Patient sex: M
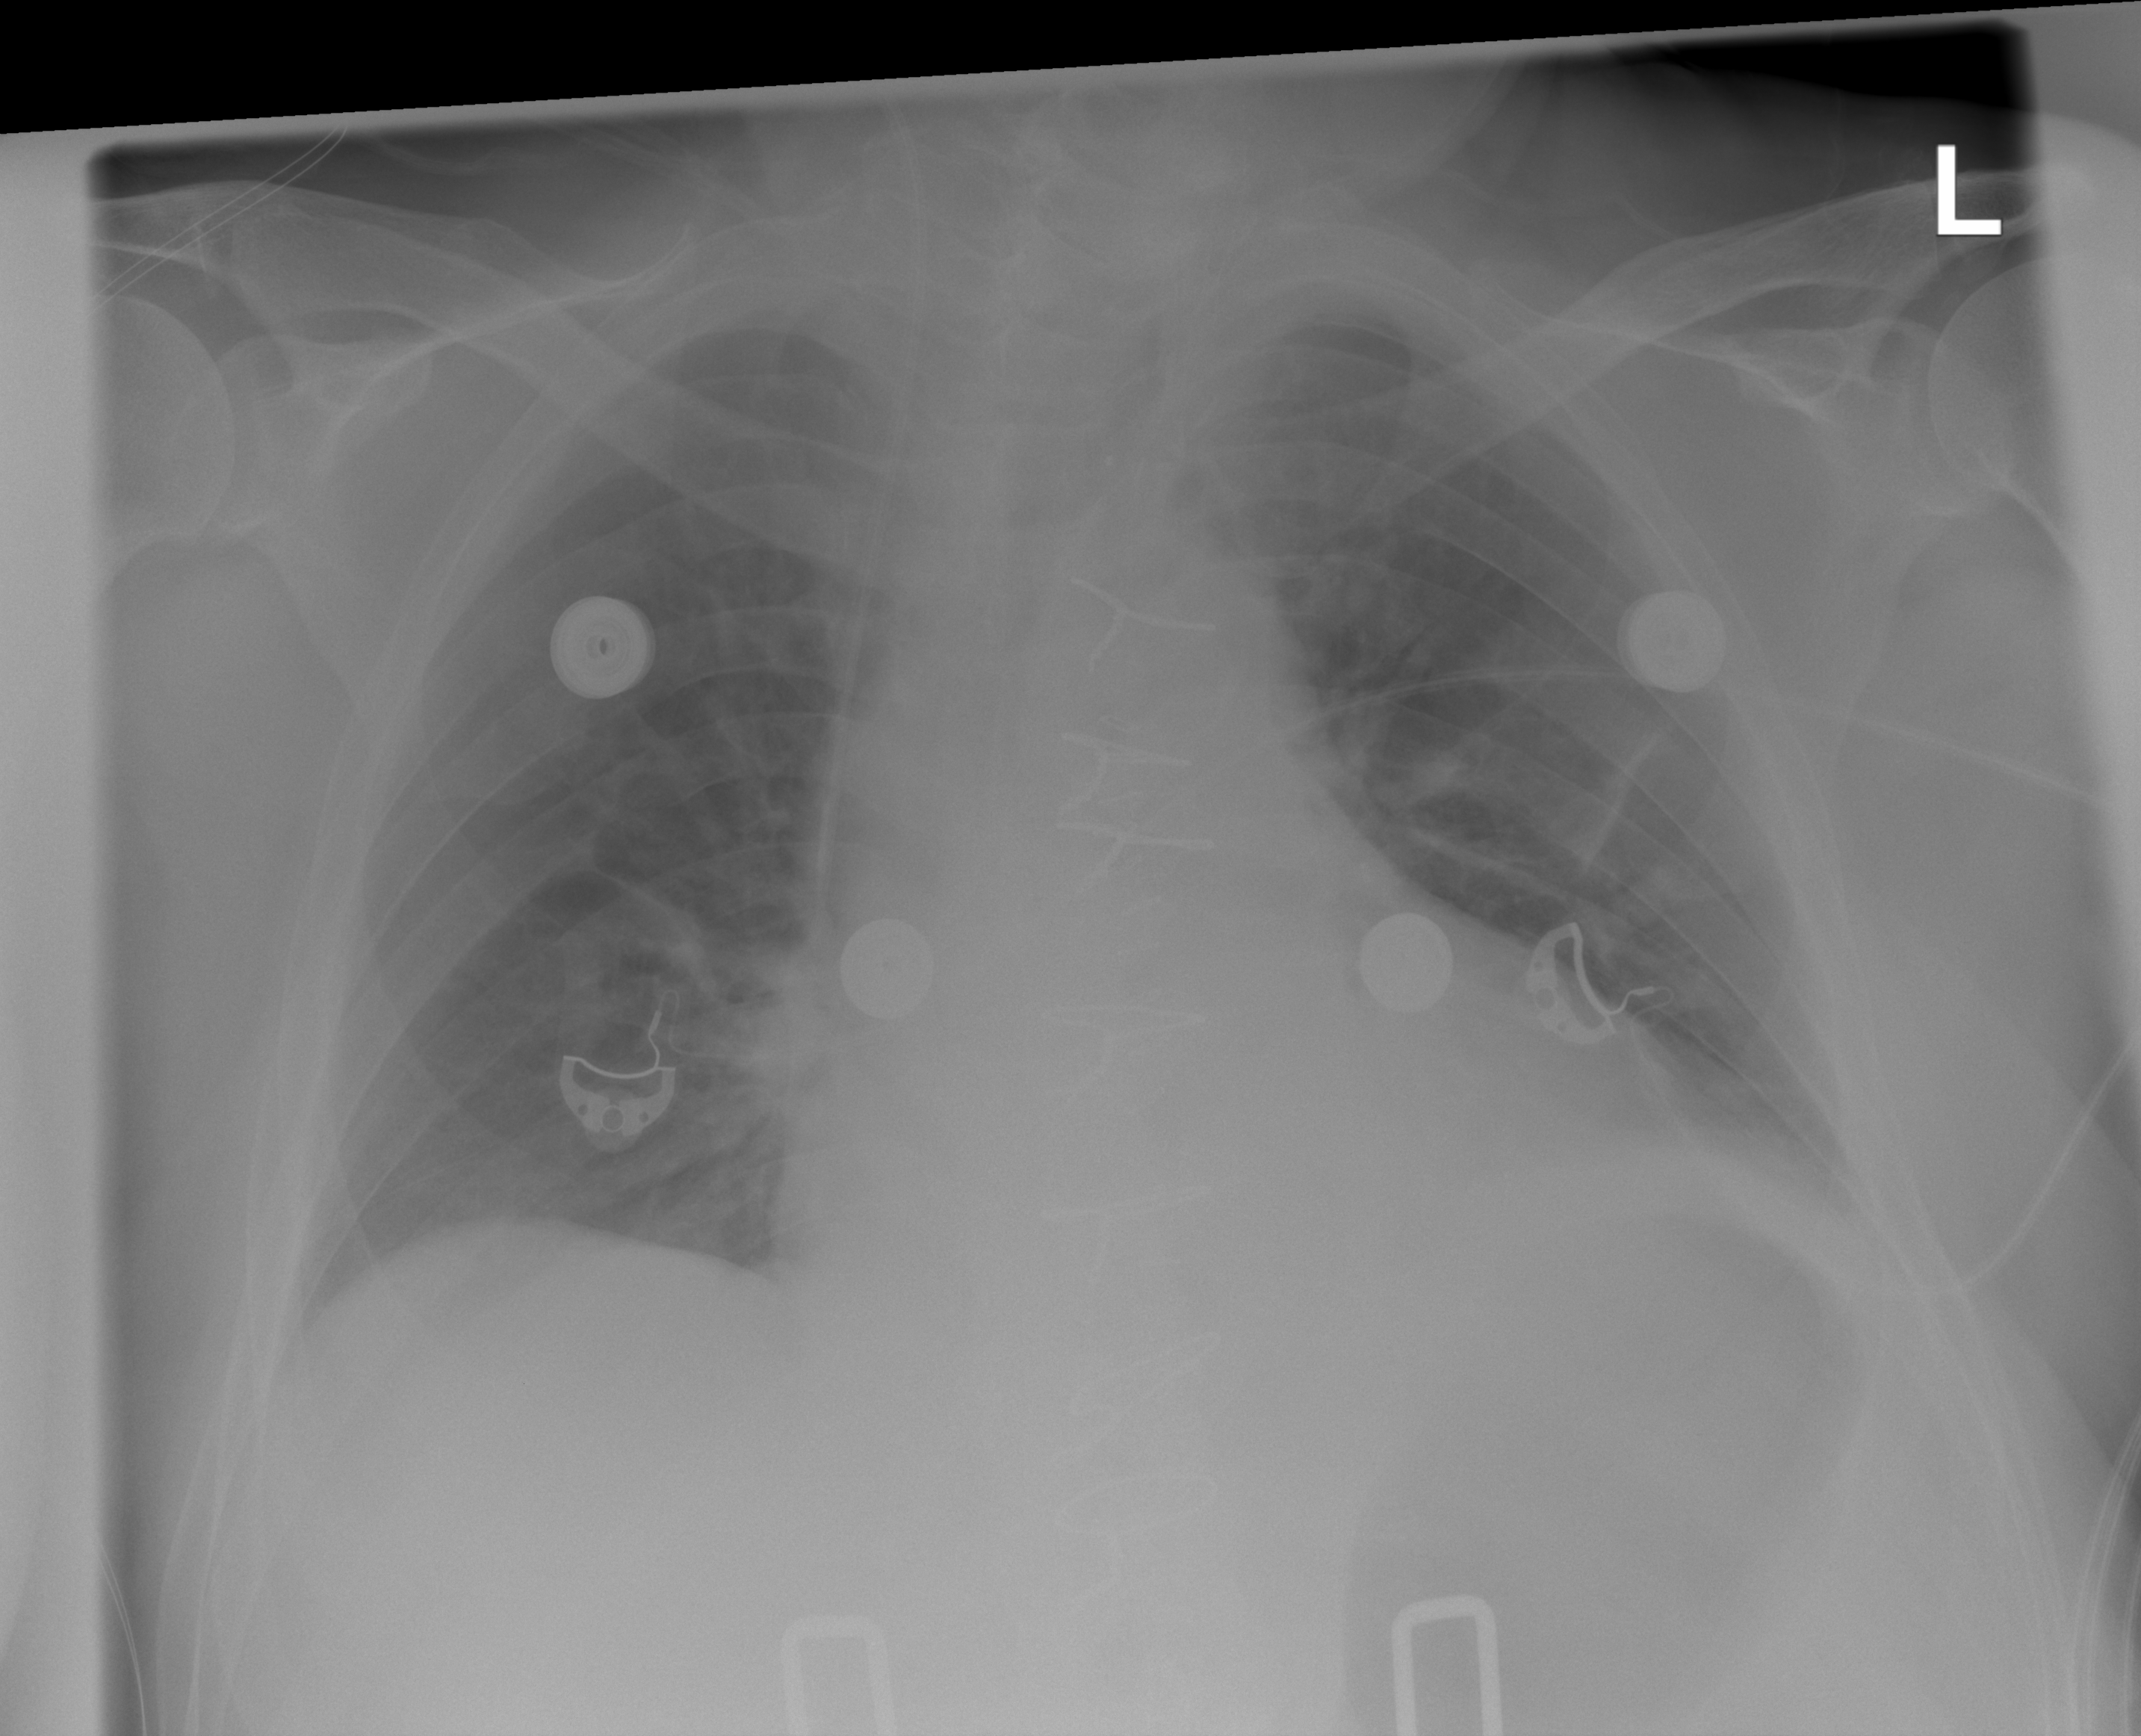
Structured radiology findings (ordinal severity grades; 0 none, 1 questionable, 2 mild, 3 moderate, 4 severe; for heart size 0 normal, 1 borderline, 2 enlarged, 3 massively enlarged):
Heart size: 1
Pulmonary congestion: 0
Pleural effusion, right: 0
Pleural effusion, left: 2
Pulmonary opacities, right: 0
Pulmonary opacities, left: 0
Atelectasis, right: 2
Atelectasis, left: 2